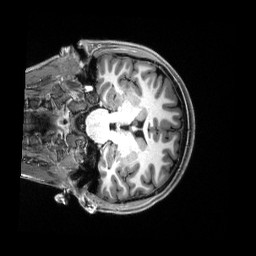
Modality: T1w
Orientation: coronal
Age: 21
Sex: female
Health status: healthy
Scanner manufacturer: siemens
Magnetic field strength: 3 T
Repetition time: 2.5 s
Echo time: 0.00222 s